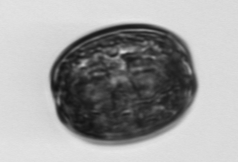
Label: Coscinodiscus